Question: I want to display among other things a 'Label' containing an Image , the image in this Label is a 'Timeline' :

In fact I got the image from the web : it is an animated gif , so when I added it into the Resource Editor then it was automatically converted into 'Timeline'. Then I added the 'Label' into my 'Form' :
'''
public class Login extends Ecran implements ActionListener {
...
public Login(SmartPhoneBanking c, Form prevForm) {
...
patientez = new Label((MenuPrincipalForm.r).getImage("roller_fond_blanc")); // r is the LWUIT Resources , you can see the roller_fond_blanc Timeline in the attached image
patientez.setAlignment(Label.CENTER);
...
cPatienter.addComponent(patientez);
...
}
...
public void actionPerformed(ActionEvent evt)
{
...
if (evt.getSource() == validerBtn)
{
getTitleComponent().setVisible(false);
cntnr.removeComponent(cBtn);
cntnr.removeComponent(libAndFieldContainer);
removeCommand(listeMenu);
cntnr.addComponent(cPatienter); // showing the "Please wait" labels and the Timeline
repaint();
Display.getInstance().callSerially(new Runnable()
{
public void run() {
download();
}
});
}
}
'''
I included the 'repaint()' method because without it the "please wait" labels are not shown.
So why isn't the 'Timeline' animated ?
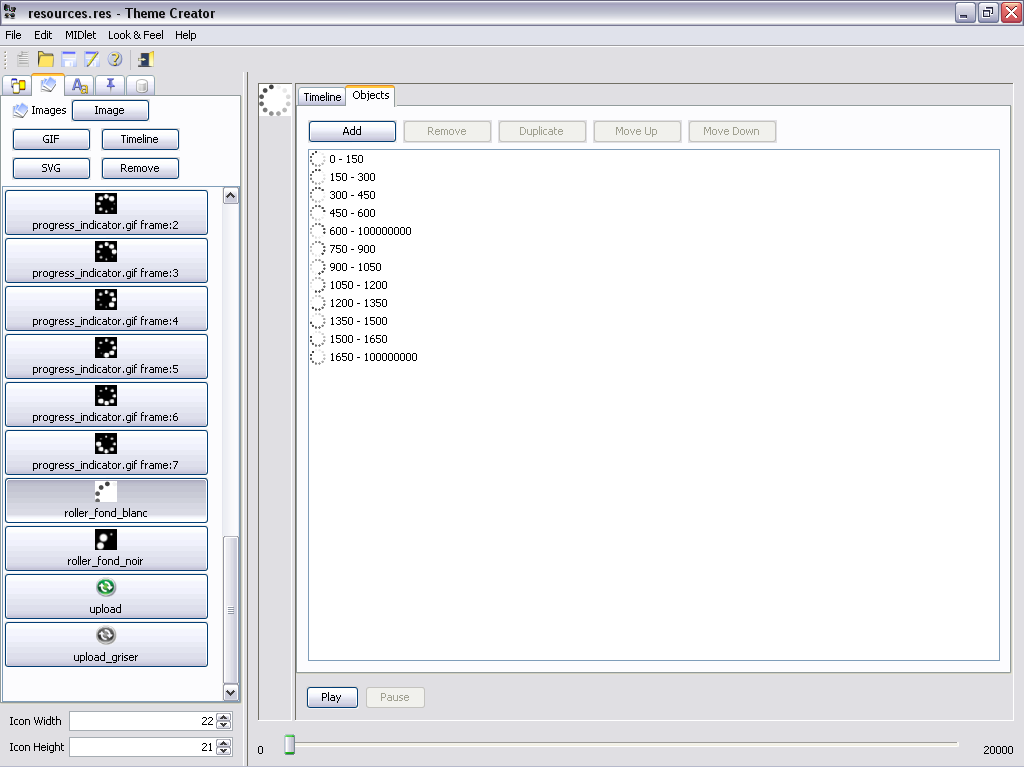
Answer: You need to read about the EDT. When you are doing actions in call serially you are blocking the event dispatch thread which LWUIT uses to draw and handle events, this is a good thing for small things since you can't have a race condition with LWUIT.
However if you do any lengthy process this blocking would be a problem. Invoke and block is the exact opposite of call serially, it blocks the EDT in a "safe way" and performs an operation on a separate thread that might be very long. For the case of downloading (long io) invokeAndBlock or really just spanning a separate thread is the right thing to do. LWUIT4IO does that seamlessly for you.